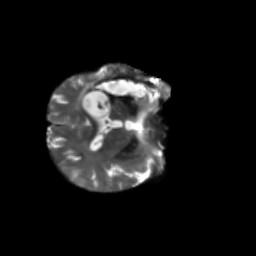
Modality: T2w
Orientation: axial
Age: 53
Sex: male
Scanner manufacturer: siemens
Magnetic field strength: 3 T
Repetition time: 5.47 s
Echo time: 0.0854 s